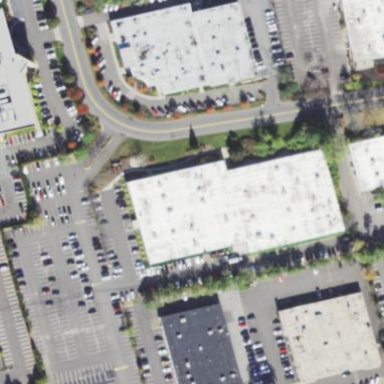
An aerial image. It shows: Commercial building.